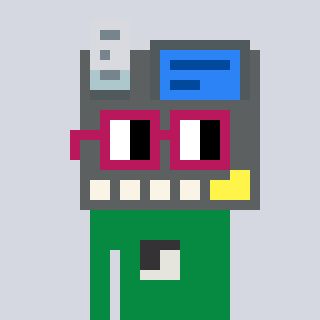
a pixel art character with square dark red glasses, a cash register-shaped head and a green-colored body on a cool background